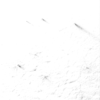
Label: not_dusty